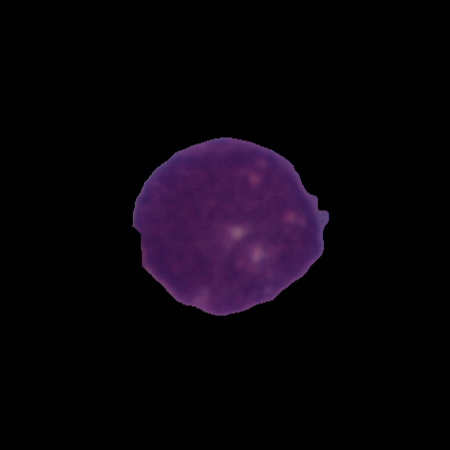
Label: cancer